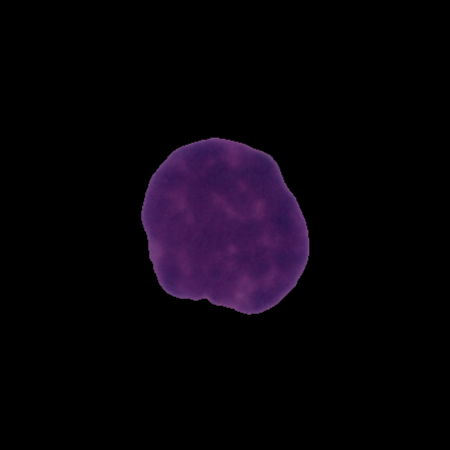
Label: cancer